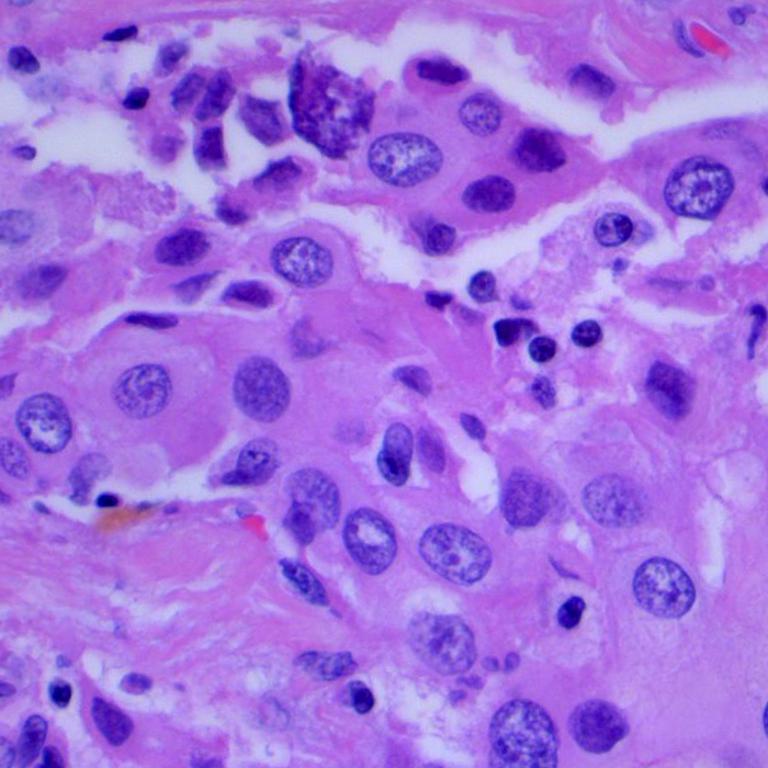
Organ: lung
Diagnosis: adenocarcinomas